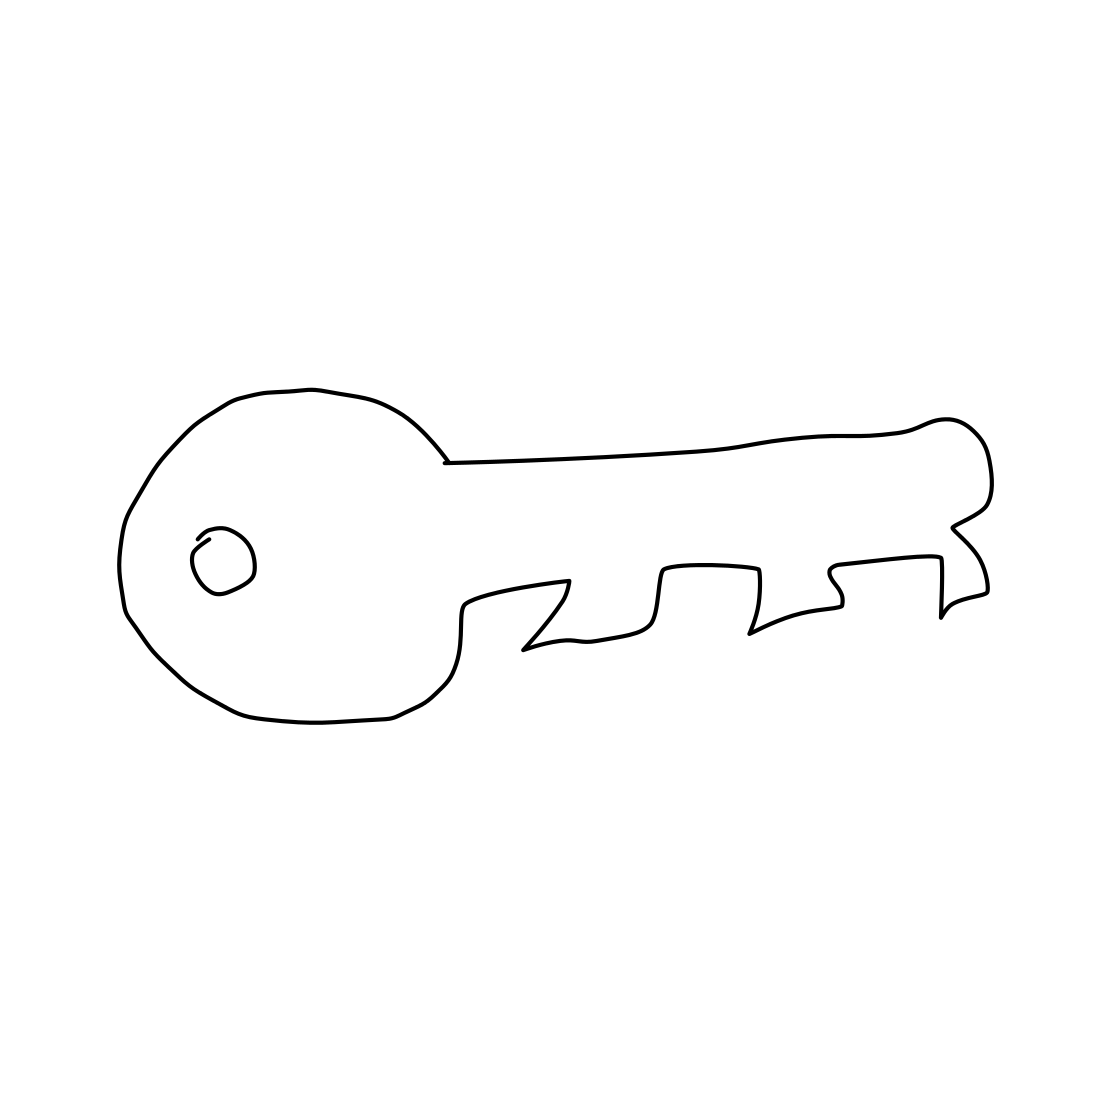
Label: key